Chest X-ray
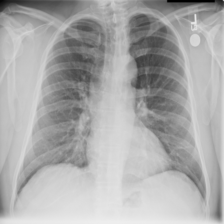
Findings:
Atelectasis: negative
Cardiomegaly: negative
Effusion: negative
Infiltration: negative
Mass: negative
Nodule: negative
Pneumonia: negative
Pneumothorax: negative
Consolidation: negative
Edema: negative
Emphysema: negative
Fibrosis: negative
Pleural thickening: negative
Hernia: negative